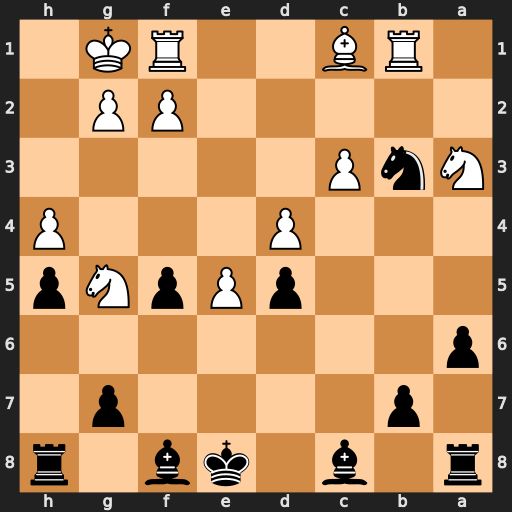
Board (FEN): r1b1kb1r/1p4p1/p7/3pPpNp/3P3P/NnP5/5PP1/1RB2RK1
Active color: b
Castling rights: kq
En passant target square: -
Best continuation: Nxc1 Rfxc1 Bxa3